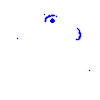
Particle: kaon